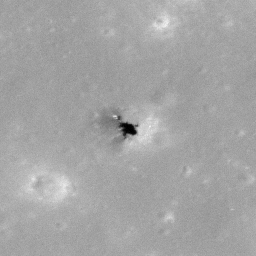
Pit: Copernicus 2
Host crater: Copernicus
Host type: impact_melt
Lunar coordinates: latitude 9.931, longitude 340.73